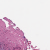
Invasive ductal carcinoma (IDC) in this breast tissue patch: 1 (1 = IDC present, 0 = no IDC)